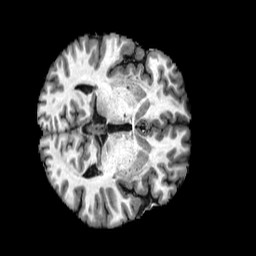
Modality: T1w
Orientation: axial
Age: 40
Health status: healthy
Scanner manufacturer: philips
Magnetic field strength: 3 T
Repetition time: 0.007812 s
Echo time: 0.003595 s